Question: I want to recreate this image for exercise purposes.

For that I'm nesting 'div's, and add a padding to them, like so (excerpt):
'''
div {
width: 150px;
height: 150px;
border: 1px solid black;
padding-right: 1em;
padding-bottom: 1em;
padding-left: 1em;
}
...
<body>
<div>
Content
<div></div>
</div>
</body>
'''
But this doesn't quite seem to work. Is this actually the way to go?
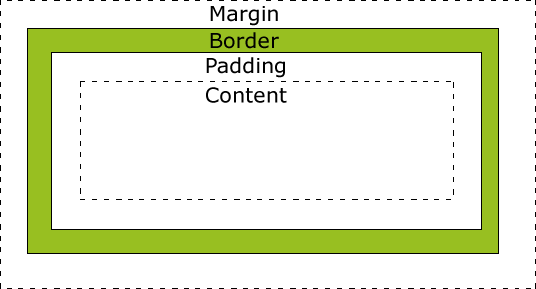
Answer: The best I could come up with is:
### html:
'''
<div id="margin">
<p>Margin</p>
<div id="border">
<p>Border</p>
<div id="padding">
<p>Padding</p>
<div id="content">
<p>Content</p>
</div>
</div>
</div>
</div>
'''
### CSS:
'''
div {
text-align: center;
margin: 0 1em 1em 1em;
}
#margin {
border: 1px dashed #ccc;
background-color: #fff;
color: #000;
}
#border {
border: 1px solid #000;
background-color: #9f2;
}
#padding {
border: 1px solid #000;
background-color: #fff;
}
#content {
border: 1px dashed #ccc;
height: 2em;
}
'''
<URL>.
> For that I'm nesting 'div's, and add a padding to them...But this doesn't quite seem to work. Is this actually the way to go?
I think that this is the way to go, given that the image sort of describes a hierarchical relationship between the various components, and the only alternative I could think of would be to use lots of 'position: absolute' 'div's, which wouldn't convey, or imply, any kind of relationship between the various parts.